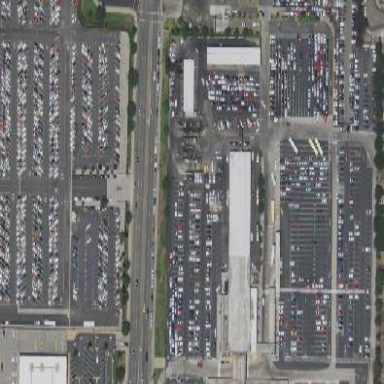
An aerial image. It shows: Commercial area with car rental service.